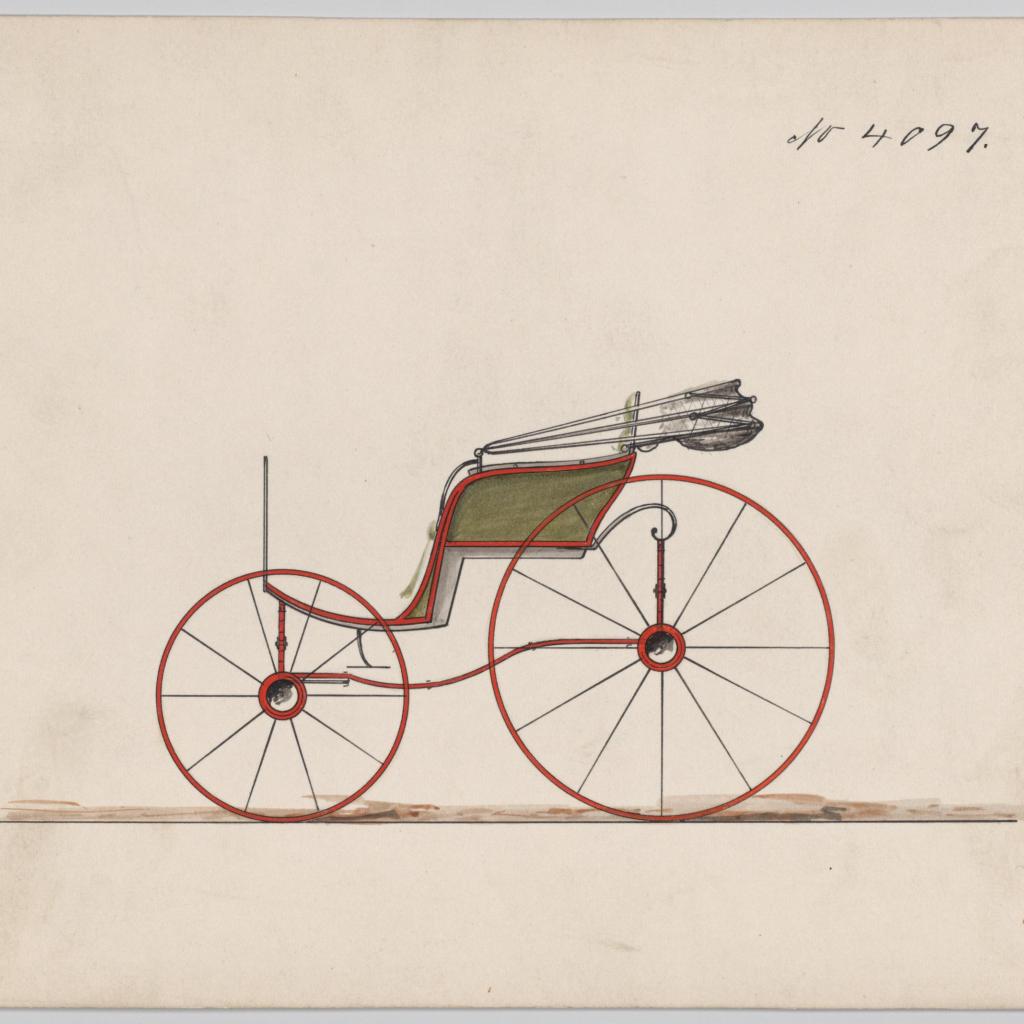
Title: Design for Pony Phaeton, no. 4097
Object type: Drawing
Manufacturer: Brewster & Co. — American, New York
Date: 1890
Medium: Pen and black ink, watercolor and gouache with gum arabic
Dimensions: Sheet: 5 13/16 x 8 9/16 in. (14.8 x 21.7 cm)
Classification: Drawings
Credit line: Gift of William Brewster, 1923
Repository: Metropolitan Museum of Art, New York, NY